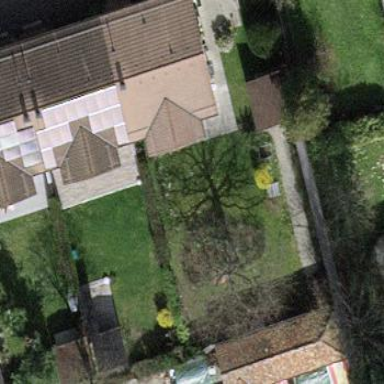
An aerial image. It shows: Garden surrounded by fence.